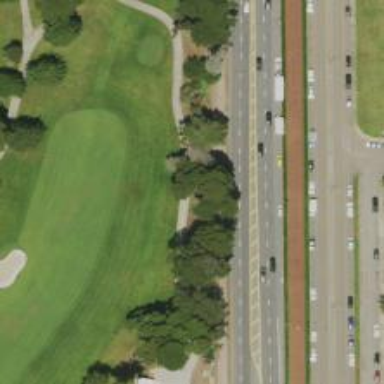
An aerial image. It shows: Service road used as golf cart path.